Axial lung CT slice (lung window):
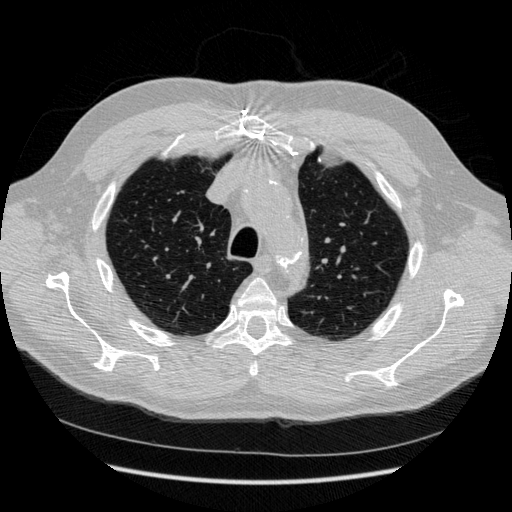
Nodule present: no